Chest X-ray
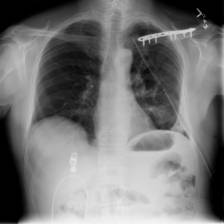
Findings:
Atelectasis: negative
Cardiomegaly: negative
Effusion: positive
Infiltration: negative
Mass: negative
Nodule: negative
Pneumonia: negative
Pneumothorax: negative
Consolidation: negative
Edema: negative
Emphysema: positive
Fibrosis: negative
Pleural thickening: negative
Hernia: negative